Question: I want a single cell to contain the sum of the cells adjacent to cells with a '#DIV/0!'
So see how I can get the total % I have accumulated, but I also want to add the % that I have not yet had a grade for (which are the cells with '#DIV/0!' and account it in under the "missing (%)" column. Basically the sum of every cell left of a cell in column E that contains '#DIV/0!'. Any suggestions or ideas? I am very inexperienced with excel and only know basic formulas.
I have tried something like '=SUMIF(D3:D16,ISERROR(E3:E16))' to no avail. (The values start in row 3)
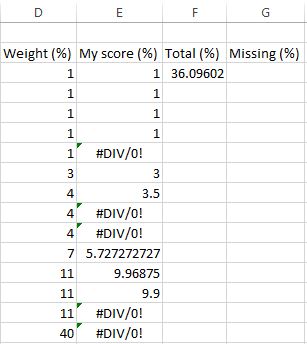
Answer: While I agree that avoiding the '#DIV/0!''s is best, the sum can be done as is.
Try this formula, entered as an Array Formula (complete with Ctrl-Alt-Enter)
'''
=SUM(D3:D16*ISERROR(E3:E16))
'''
BTW, if using Excel 2007 or later, to avoid errors you should use
'''
=IFERROR(A1/B1,"Value you want instead of error")
'''